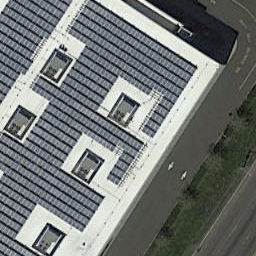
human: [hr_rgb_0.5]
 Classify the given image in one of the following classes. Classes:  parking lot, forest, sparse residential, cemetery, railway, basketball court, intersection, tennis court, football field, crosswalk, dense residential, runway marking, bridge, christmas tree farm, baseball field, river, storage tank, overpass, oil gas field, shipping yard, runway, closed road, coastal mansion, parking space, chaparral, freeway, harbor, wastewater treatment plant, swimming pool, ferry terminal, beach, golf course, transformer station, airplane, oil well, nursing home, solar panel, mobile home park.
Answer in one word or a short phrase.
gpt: solar panel